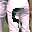
Label: 5